Question: I'm implementing PositionalDataSource from Paging Library in Java and getting an issue that constructor of PositionalDataSource's child class is getting called but after that loadInitial method is not getting called.
'''
public HistoryPositionalDataSource(List<CallTable> callLogs)
{
this.callLogs = callLogs;
Log.d("PaginationDataSource", "Constructor");
}
@Override
public void loadInitial(@NonNull LoadInitialParams params, @NonNull LoadInitialCallback callback) {
Log.d("PaginationDataSource", "loadInitial");
if (callLogs!=null && !callLogs.isEmpty())
{
int totalCount = computeCount();
int position = computeInitialLoadPosition(params, totalCount);
int loadSize = computeInitialLoadSize(params, position, totalCount);
callback.onResult(loadRangeInternal(position, loadSize), position, totalCount);
}
}
@Override
public void loadRange(@NonNull LoadRangeParams params, @NonNull LoadRangeCallback callback) {
callback.onResult(loadRangeInternal(params.startPosition, params.loadSize));
}
'''
Here's my PageListConfig
'''
private void init() {
pagedListConfig = (new PagedList.Config.Builder()).setEnablePlaceholders(true)
.setInitialLoadSizeHint(Integer.MAX_VALUE).setPageSize(Integer.MAX_VALUE).build();
Executor executor = Executors.newFixedThreadPool(3);
List<CallTable> listLogs = getCallLogs(context);
historyDataSourceFactory = new HistoryDataSourceFactory(listLogs);
LivePagedListBuilder livePagedListBuilder = new LivePagedListBuilder(historyDataSourceFactory, pagedListConfig);
pagedCallLogs = livePagedListBuilder
.setFetchExecutor(executor)
.build();
}
'''
Factory class:
'''
public class HistoryDataSourceFactory extends DataSource.Factory {
private static final String TAG = HistoryDataSourceFactory.class.getSimpleName();
private HistoryPositionalDataSource historyPositionalDataSource;
public HistoryDataSourceFactory(List<CallTable> callLogs)
{
if (callLogs!=null && !callLogs.isEmpty())
{
Log.d("PaginationFactory", "NotNullLogs");
historyPositionalDataSource = new HistoryPositionalDataSource(callLogs);
}
}
@Override
public DataSource create() {
return historyPositionalDataSource;
}
}
'''
My getPagedCallLogs method:
'''
public synchronized LiveData<PagedList<CallTable>> getPagedCallLogs() {
if (pagedCallLogs!=null && pagedCallLogs.getValue()!=null)
{
Log.d("PagingGetData", "Done");
return pagedCallLogs;
}
else
{
Log.d("PagingGetData", "Null");
return null;
}
}
'''
Logs image is given below.

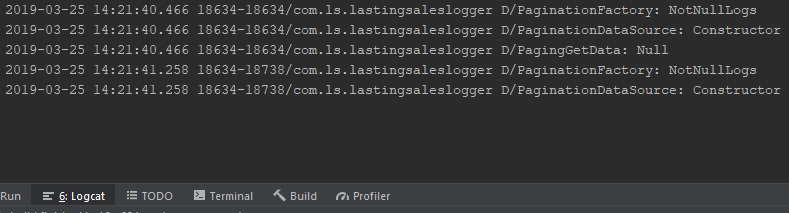
Answer: After too many struggle, I become able to resolve my issue. The issue was with my getPagedCallLog method.
I wrote:
'''
public synchronized LiveData<PagedList<CallTable>> getPagedCallLogs() {
if (pagedCallLogs!=null && pagedCallLogs.getValue()!=null)
{
Log.d("PagingGetData", "Done");
return pagedCallLogs;
}
else
{
Log.d("PagingGetData", "Null");
return null;
}
}
'''
I was taking Google I/O '18, in which he said that loadInitial is called by the pageList, then I realise that it wasn't getting called in my case. And it is working fine after removing pagedCallLogs.getValue()!=null which was my stupid mistake.
Now it looks like this:
'''
public synchronized LiveData<PagedList<CallTable>> getPagedCallLogs() {
if (pagedCallLogs!=null)
{
Log.d("PagingGetData", "Done");
return pagedCallLogs;
}
else
{
Log.d("PagingGetData", "Null");
return null;
}
}
'''